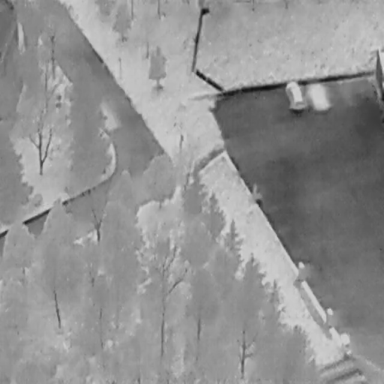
There is a Car in the infrared image.